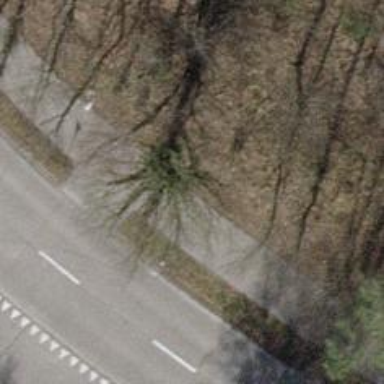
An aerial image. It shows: Asphalt cycleway with unmarked crossing.